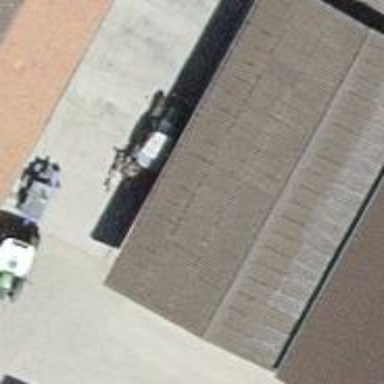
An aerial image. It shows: Garage building.